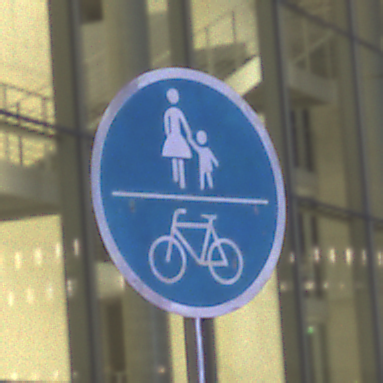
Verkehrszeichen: GemeinsamerGehUndRadweg
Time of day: Night
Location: Outdoor (Urban)
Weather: PartlyCloudy
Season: NotSpecified
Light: Artificial